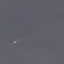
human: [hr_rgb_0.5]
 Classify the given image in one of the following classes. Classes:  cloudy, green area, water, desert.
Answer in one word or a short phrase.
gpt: water